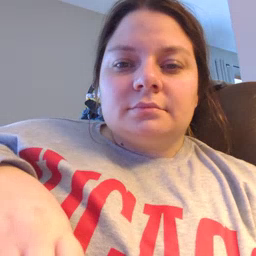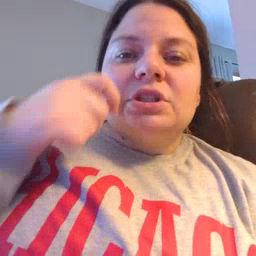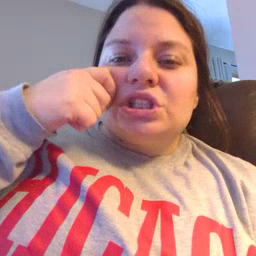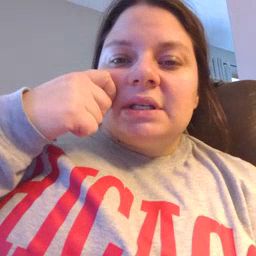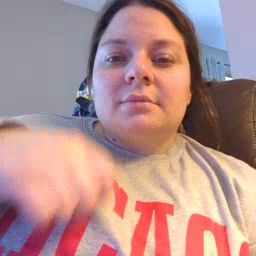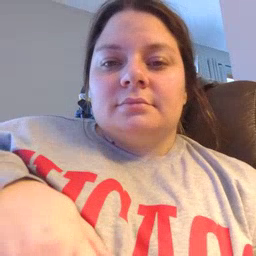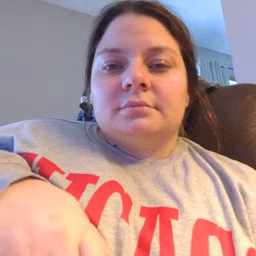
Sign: cheek